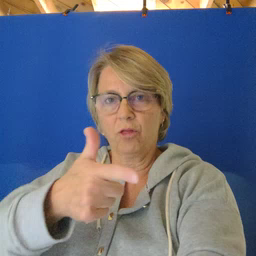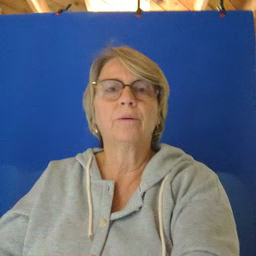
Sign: brother